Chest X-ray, AP view. Patient: 40 years old, sex F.
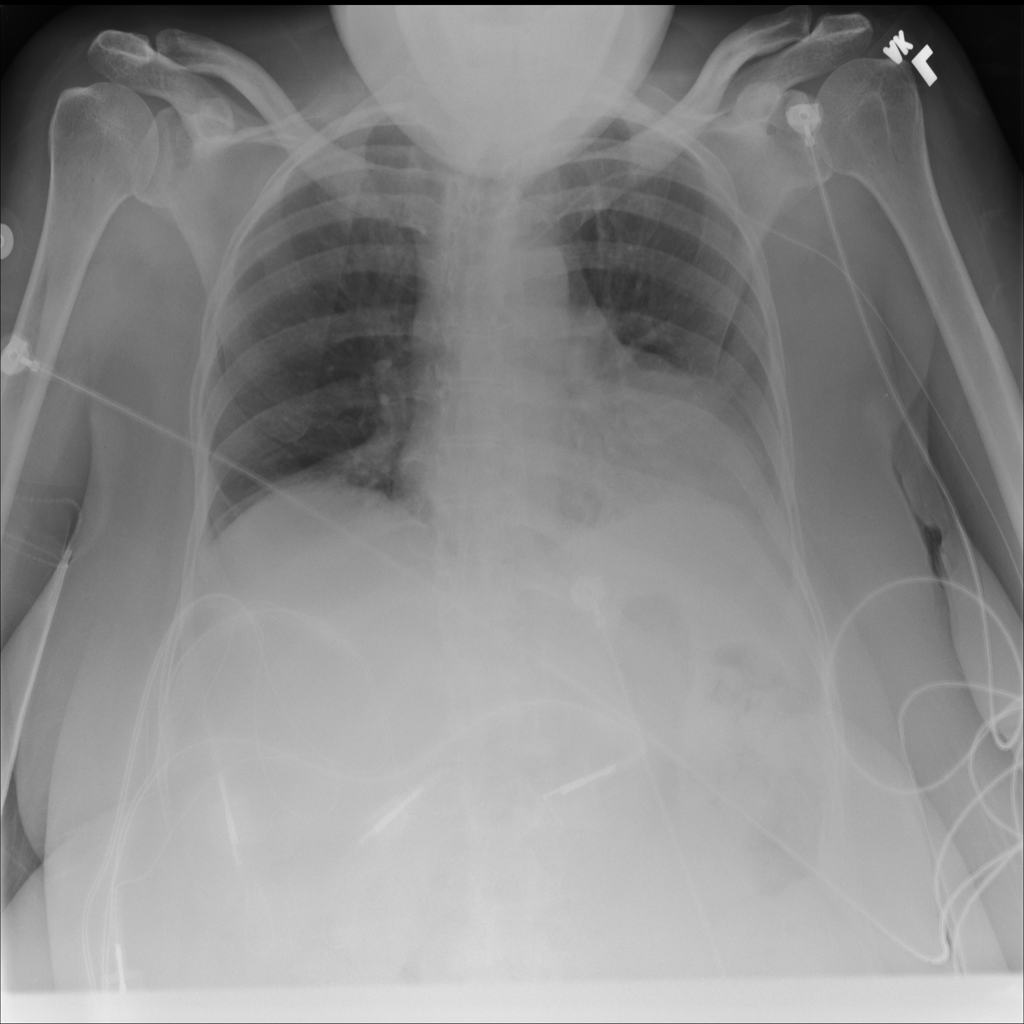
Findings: No Finding